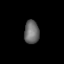
Tissue: lung
Cell type: Epithelial cells
Senescence score: 0.2401
Nuclear area (px): 333
Mean DAPI intensity: 108.703